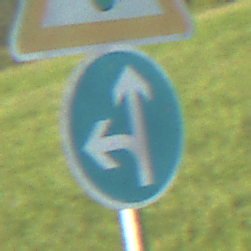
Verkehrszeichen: VorgeschriebeneFahrtrichtungGeradeausOderLinks
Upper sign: Lichtzeichenanlage
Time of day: MorningAfternoon
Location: Outdoor (Nature)
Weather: PartlyCloudy
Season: NotSpecified
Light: Natural